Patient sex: F
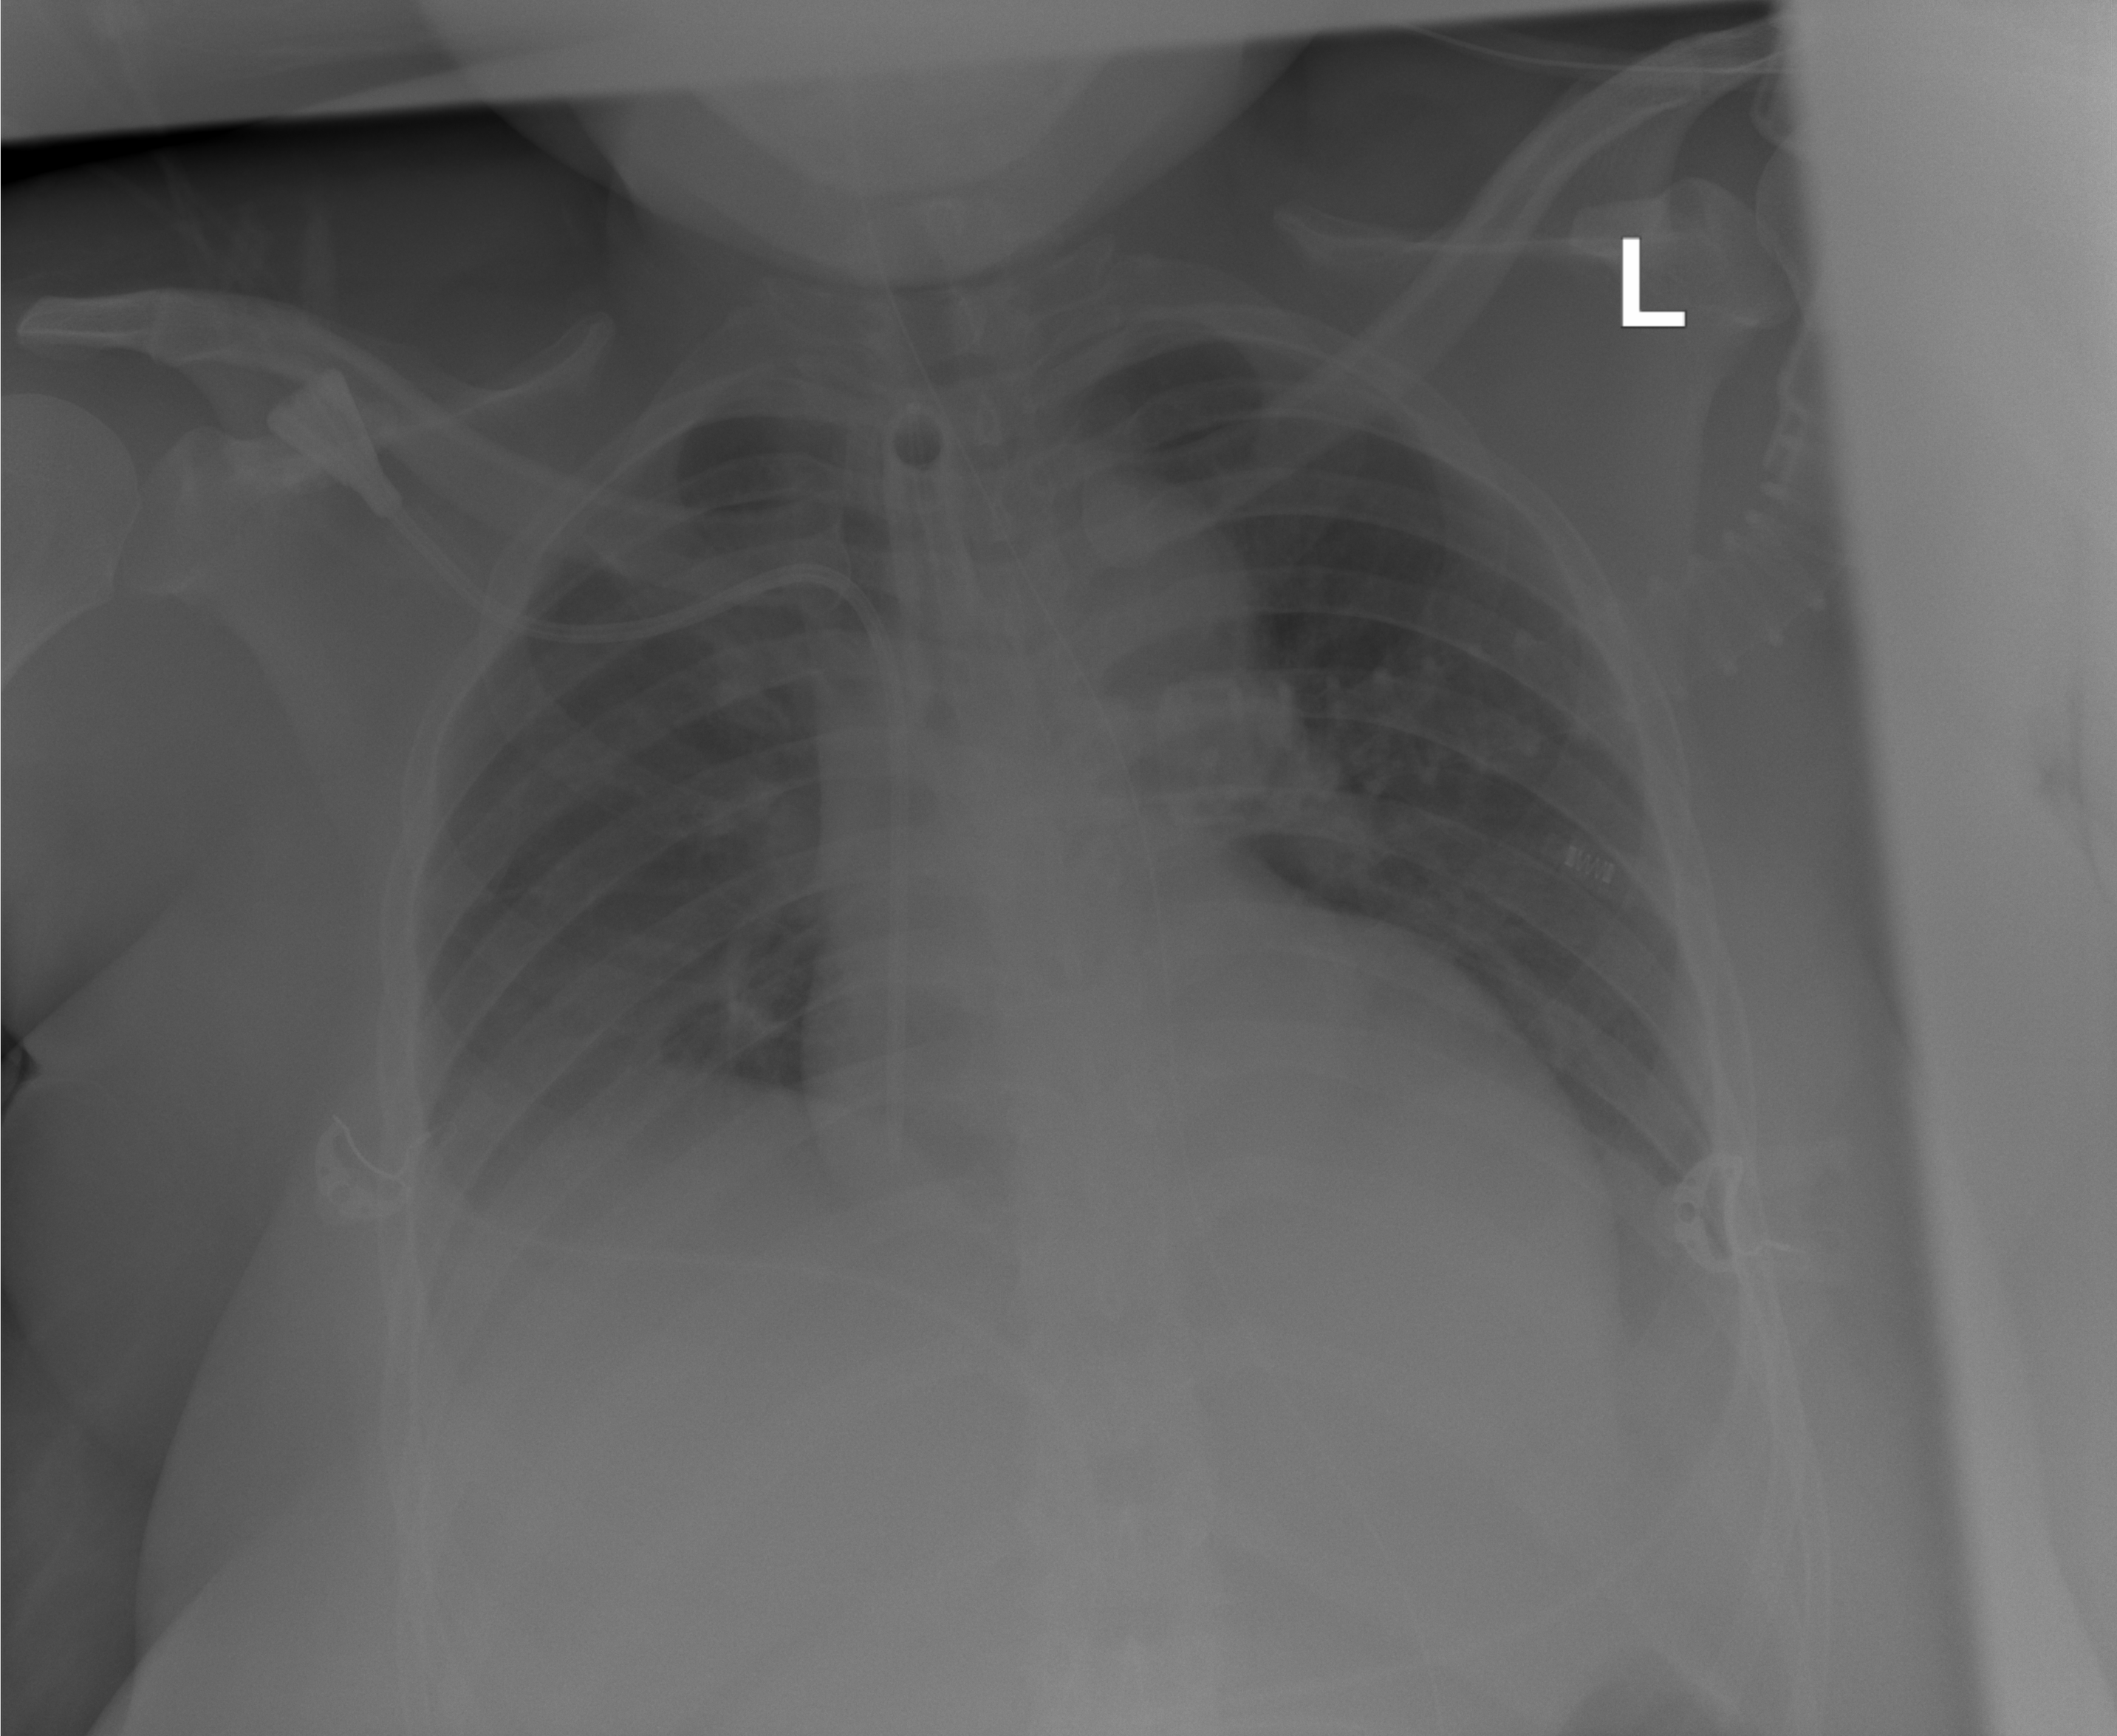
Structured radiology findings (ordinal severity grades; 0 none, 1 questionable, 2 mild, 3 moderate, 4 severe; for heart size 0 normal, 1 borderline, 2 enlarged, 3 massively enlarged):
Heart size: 1
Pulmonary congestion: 0
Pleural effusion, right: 2
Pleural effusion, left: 2
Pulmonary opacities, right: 2
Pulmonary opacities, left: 0
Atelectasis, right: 2
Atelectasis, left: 2